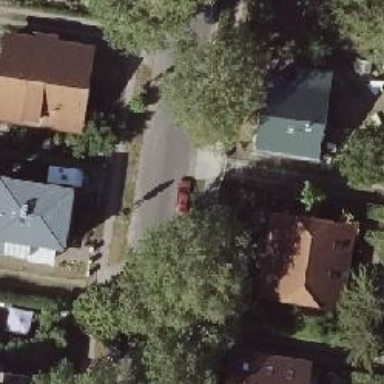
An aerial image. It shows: Residential road with separate sidewalks on both sides. The road surface is asphalt.